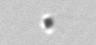
Label: nanoplankton_mix